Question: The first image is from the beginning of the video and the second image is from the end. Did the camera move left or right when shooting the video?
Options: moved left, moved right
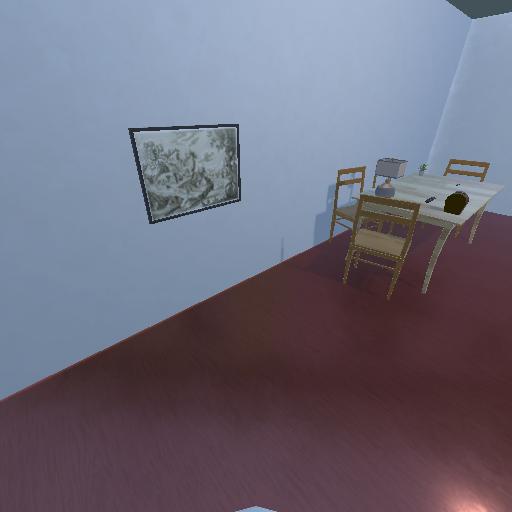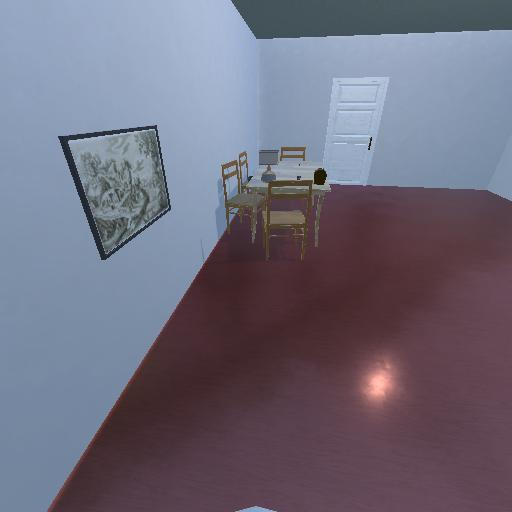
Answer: moved left